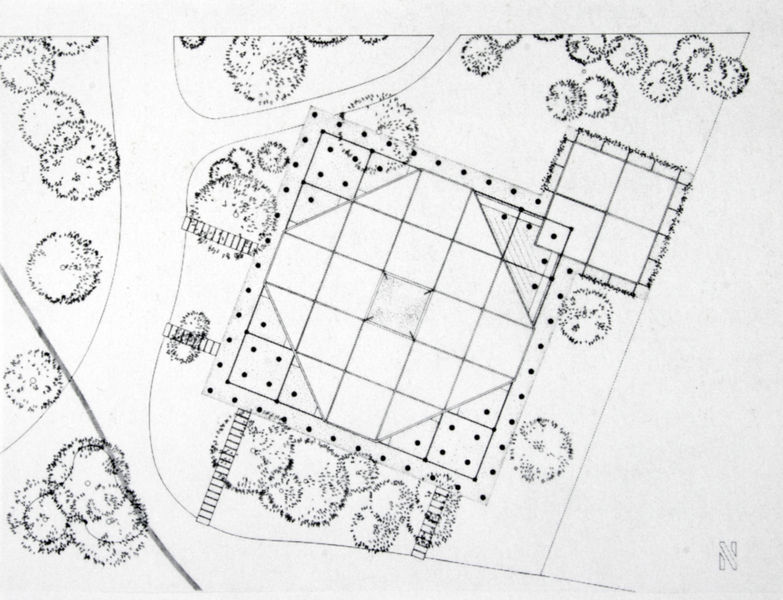
Titel: "Baumschule", Projekt für einen Umweltschutzpavillon, Aufsicht
Künstler: Thomas Herzog
Schlagwörter: weiß, bäume, ausschnitt, grau, schwarz, skizze, zeichnung, anlage, park, weg, muster, schachbrett, felder, wege, garten, grafik, graphik, linien, leiter, steg, treppe, anbau, punkte, schwarzweiß, beschriftung, entwurf, quadrate, geometrisch, beet, beete, plan, zentrum, bepflanzung, baumgruppen, raster, legende, grundriss, rasterung, planquadrat, kat